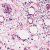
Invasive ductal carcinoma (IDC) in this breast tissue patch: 0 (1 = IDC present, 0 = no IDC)